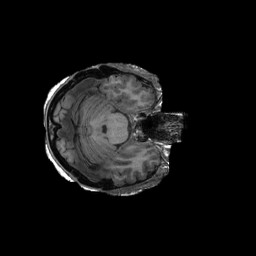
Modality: T1w
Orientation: axial
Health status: ill
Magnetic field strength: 3 T